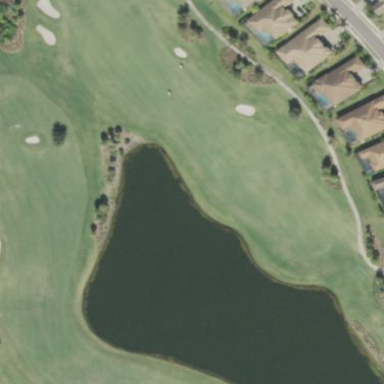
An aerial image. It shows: Grassy area designated as golf fairway.